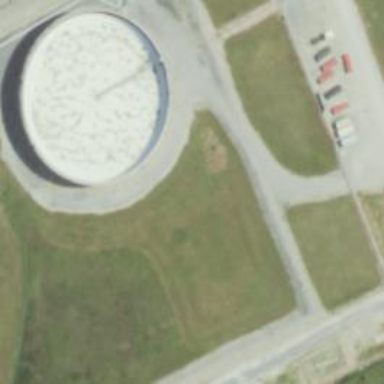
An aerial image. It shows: Storage tank which is man-made and housed in building.